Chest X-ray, PA view. Patient: 64 years old, sex F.
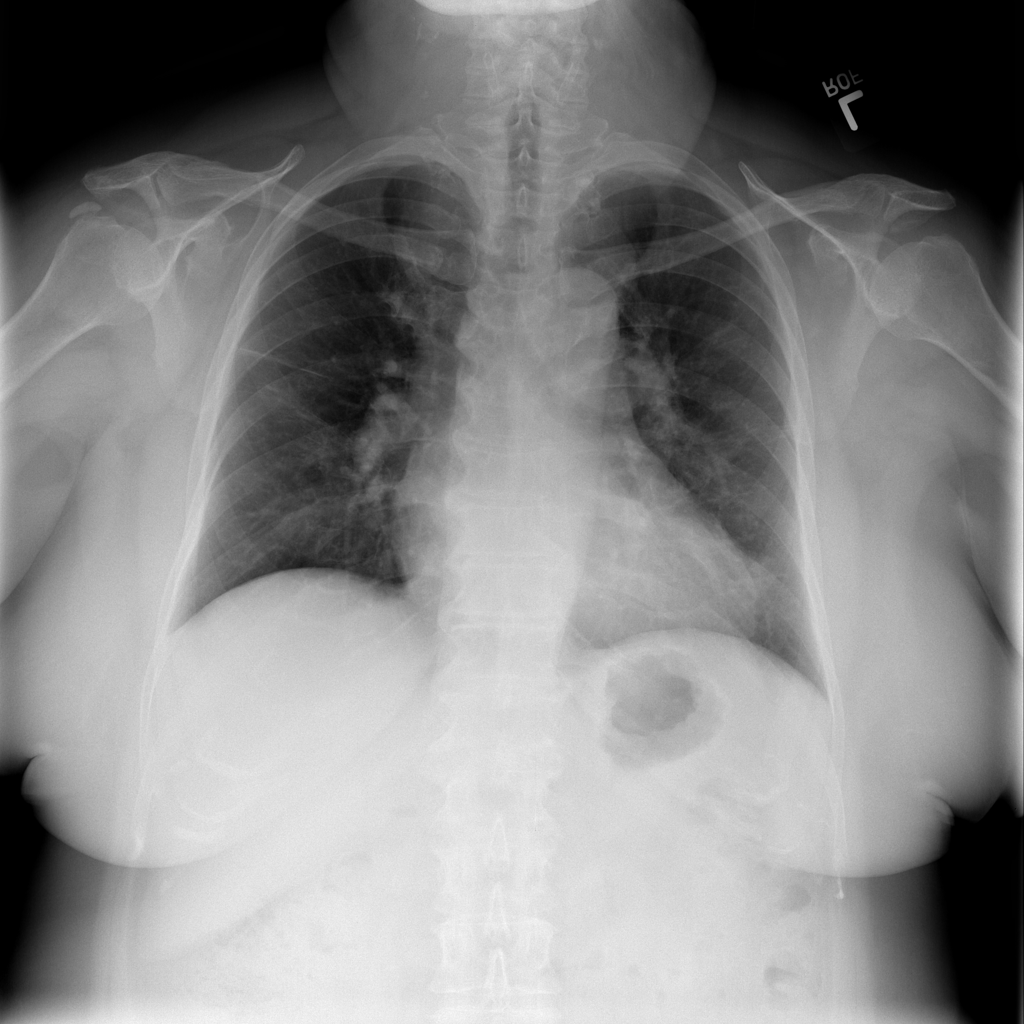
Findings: No Finding